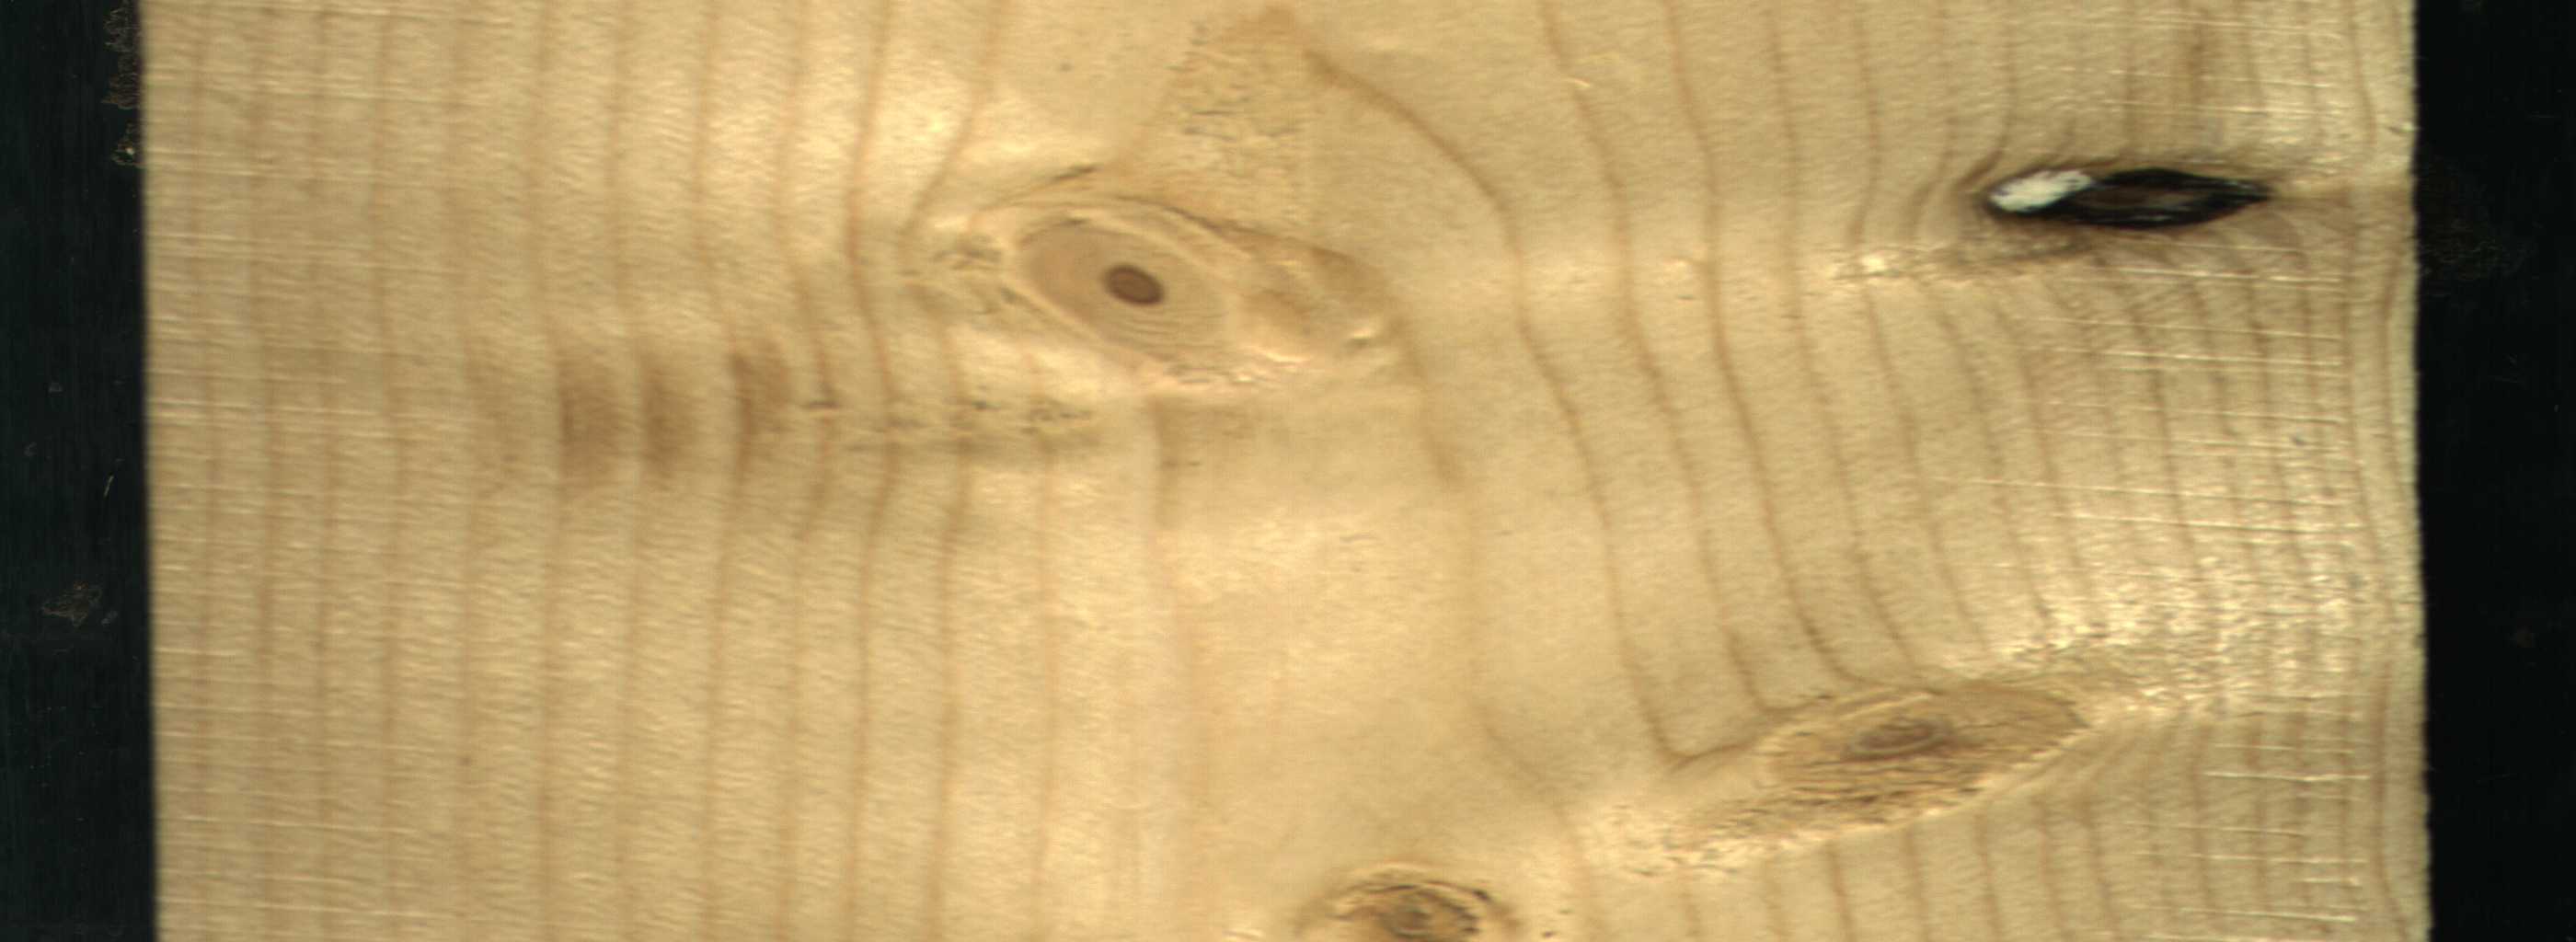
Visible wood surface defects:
Dead_Knot
Live_Knot
Live_Knot
Live_Knot